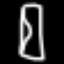
Label: hourglass